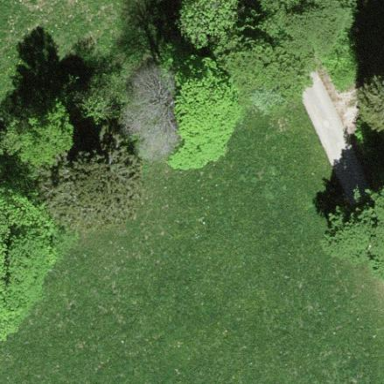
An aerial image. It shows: Beautiful woodland area.